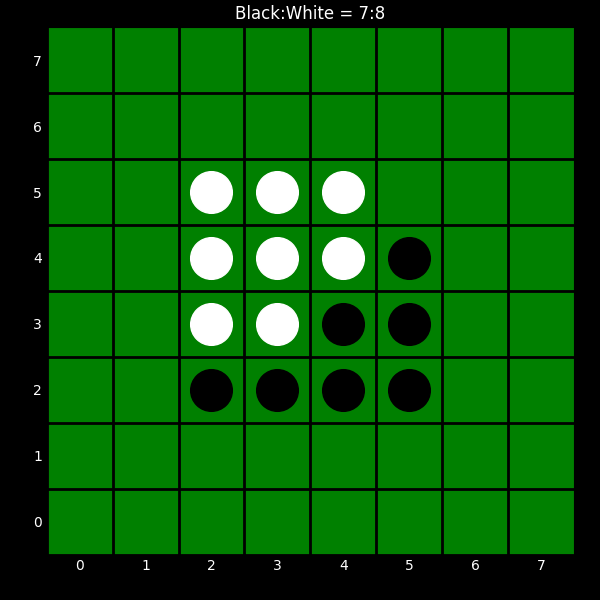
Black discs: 7
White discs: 8